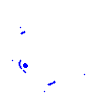
Particle: electron